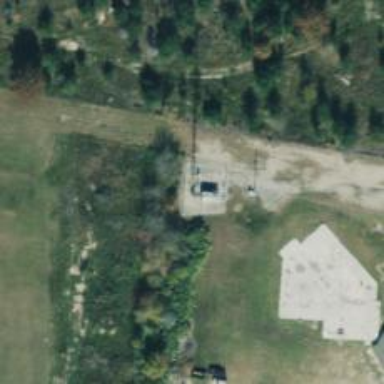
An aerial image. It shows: Man-made mast used for communication purposes.